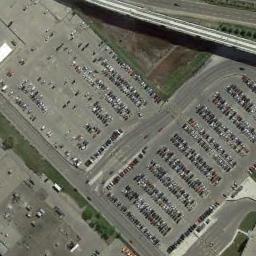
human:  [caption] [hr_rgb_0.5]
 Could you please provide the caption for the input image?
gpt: There are many different colored cars in the parking lot .

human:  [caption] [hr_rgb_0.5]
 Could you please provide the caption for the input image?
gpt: The parking lot is full of cars .

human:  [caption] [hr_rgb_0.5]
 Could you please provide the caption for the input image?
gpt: Six rows of cars were parked in the parking lot .

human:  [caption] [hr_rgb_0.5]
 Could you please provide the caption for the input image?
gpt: The two parking lots have lots of neatly arranged cars but one of parking lots has lots of empty parking spaces .

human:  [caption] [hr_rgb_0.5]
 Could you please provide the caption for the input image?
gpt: There are many cars on the parking lot .